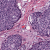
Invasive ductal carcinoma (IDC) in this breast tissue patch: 0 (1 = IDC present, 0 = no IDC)